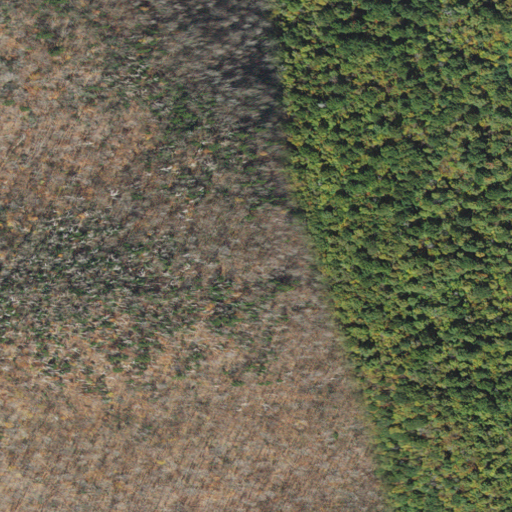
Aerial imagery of mountain in Vermont named Shaw Hill containing deciduous forest and evergreen forest